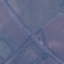
Land use / land cover class: Highway